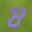
Label: 8